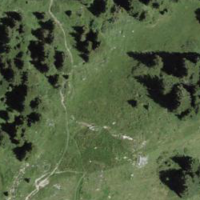
EUNIS habitat code: 43
Species observed at this site:
Silene acaulis
Bistorta vivipara